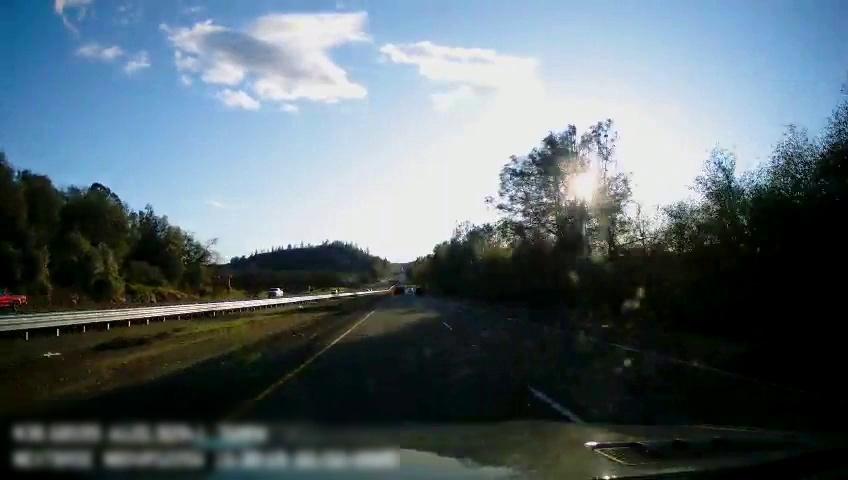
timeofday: Day
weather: Sunny
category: Drivable Space
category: Vehicles | Car
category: Vehicles | Truck
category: Vehicles | Truck
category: Vehicles | Truck
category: Lanes | Current Lane
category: Lanes | Current Lane
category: Lanes | Alternate Lane